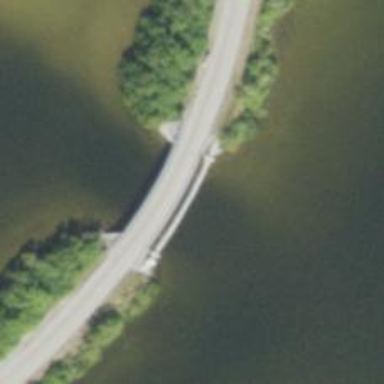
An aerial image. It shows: Bridge.